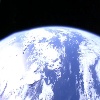
Label: cloud